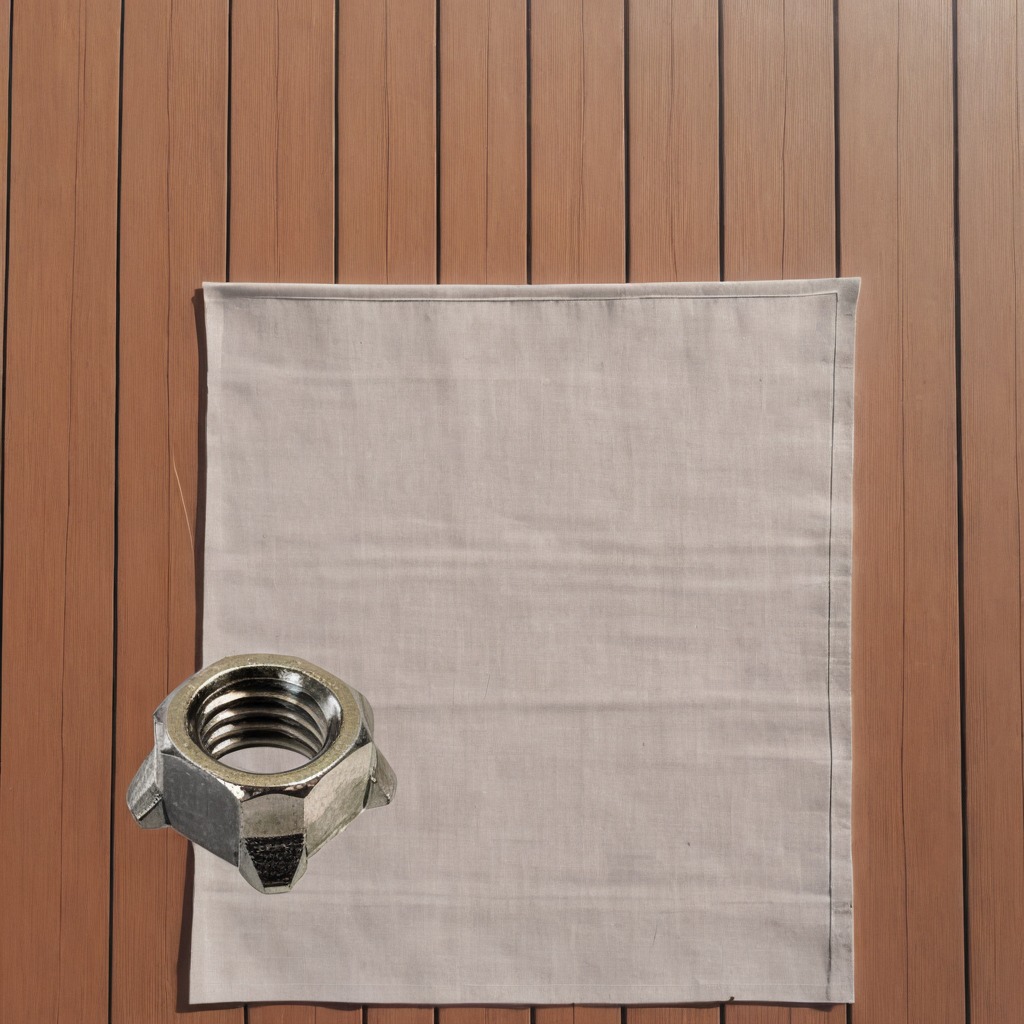
A metal nut is lying on the wooden table in the outdoor workshop.